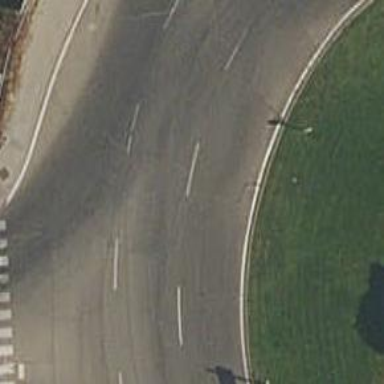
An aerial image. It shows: Residential road with asphalt surface leading to roundabout.